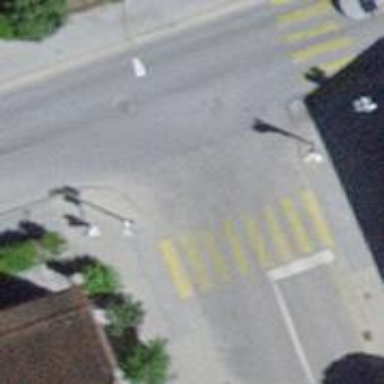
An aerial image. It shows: Crossing with marked traffic signals.